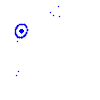
Particle: kaon